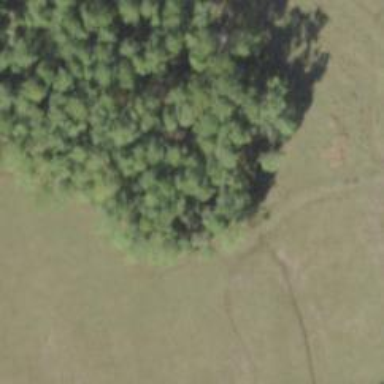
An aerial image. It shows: Woodland with needle-leaved trees.